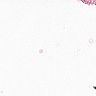
Metastatic tissue present: no